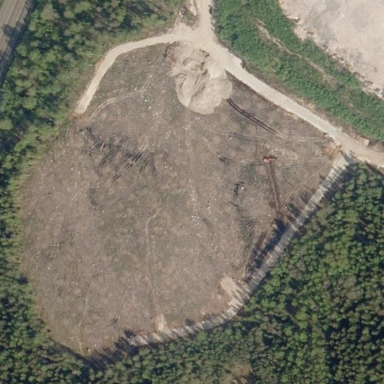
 likely man-made clearing in the landscape."